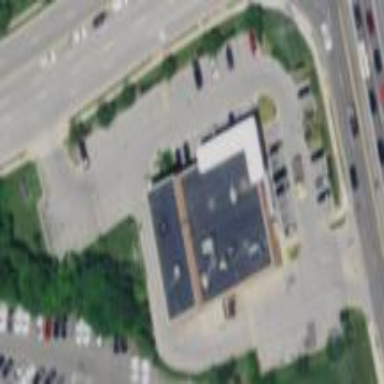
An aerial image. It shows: Retail area.